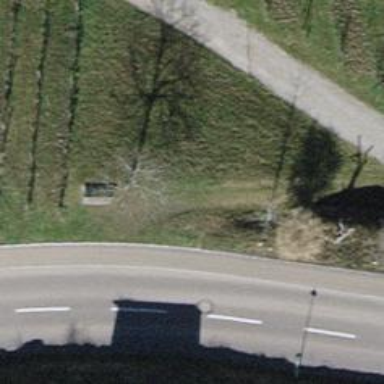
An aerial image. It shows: Bench for seating.